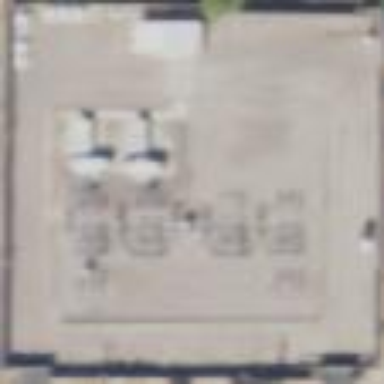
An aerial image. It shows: Outdoor power substation at the distribution level with surrounding wall barrier.